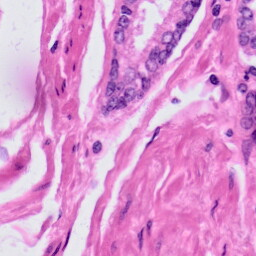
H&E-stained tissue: Prostate